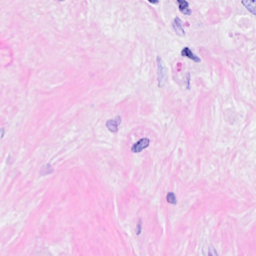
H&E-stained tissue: Breast